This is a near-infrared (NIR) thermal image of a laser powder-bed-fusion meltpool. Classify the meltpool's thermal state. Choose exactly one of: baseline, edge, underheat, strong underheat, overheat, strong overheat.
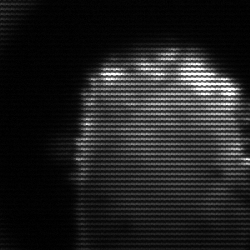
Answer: baseline